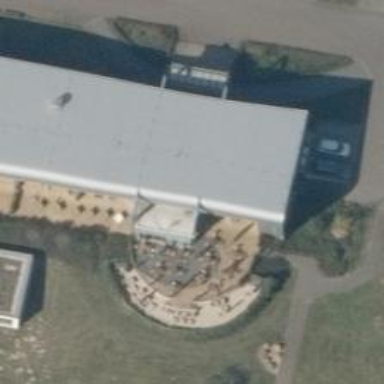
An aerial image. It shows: Hotel.